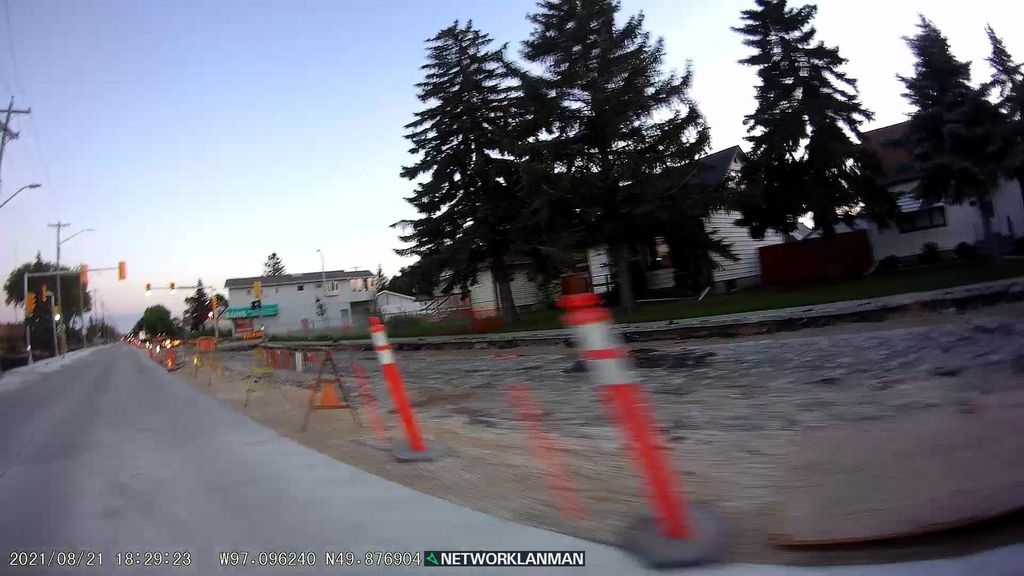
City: winnipeg